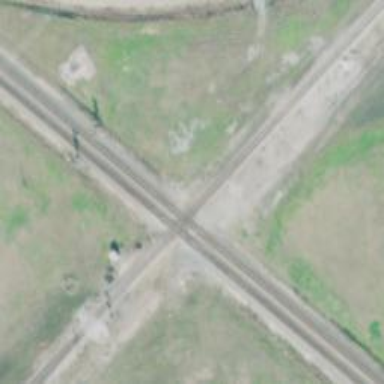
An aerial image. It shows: Railway crossing.